Field crop: maize
Growth stage: 2
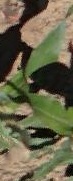
Species: maize